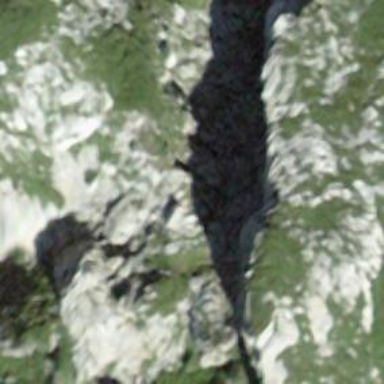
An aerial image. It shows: Natural cliff.